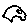
Label: car